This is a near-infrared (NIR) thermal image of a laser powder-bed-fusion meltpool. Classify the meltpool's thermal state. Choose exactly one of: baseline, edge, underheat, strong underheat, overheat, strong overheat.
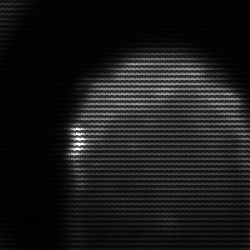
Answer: edge